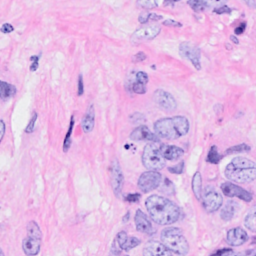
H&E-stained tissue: Breast